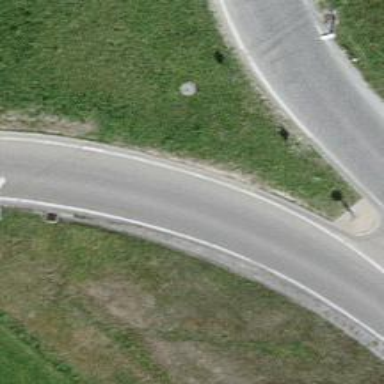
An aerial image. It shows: Secondary link road.